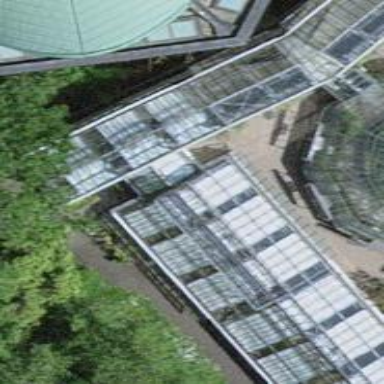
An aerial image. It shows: Greenhouse.